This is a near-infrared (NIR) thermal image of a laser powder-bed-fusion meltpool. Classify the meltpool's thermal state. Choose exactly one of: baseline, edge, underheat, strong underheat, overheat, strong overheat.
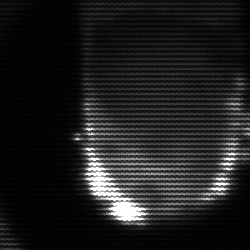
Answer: baseline